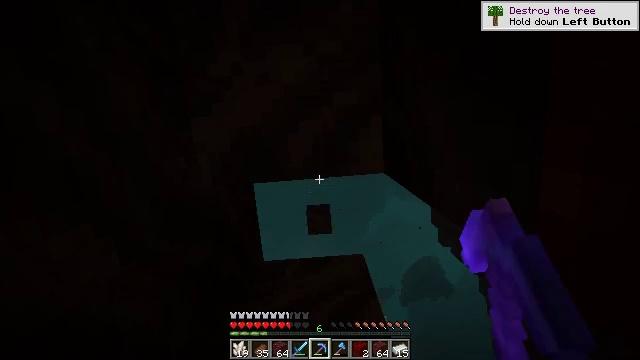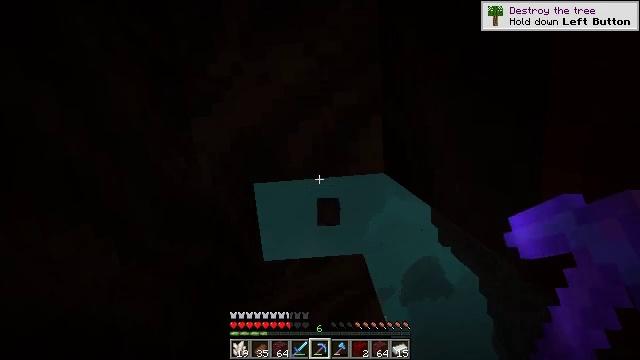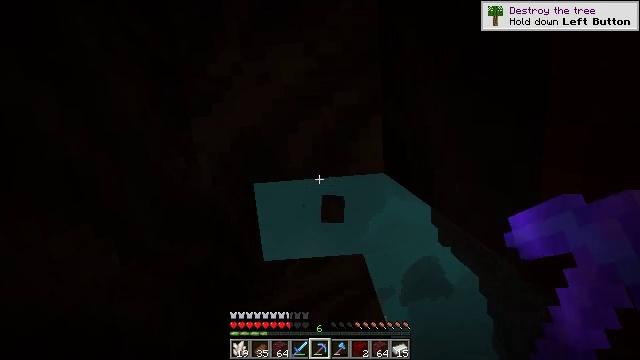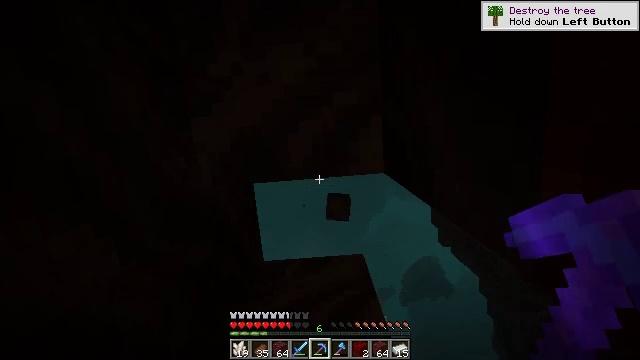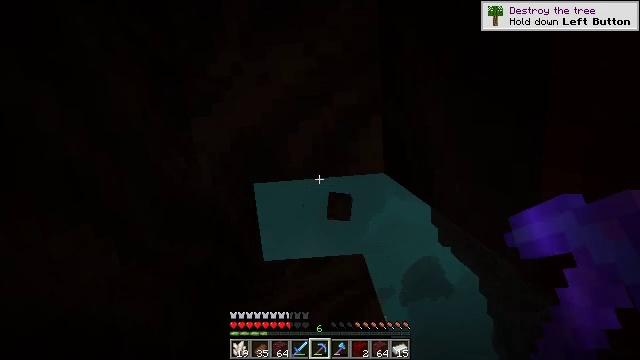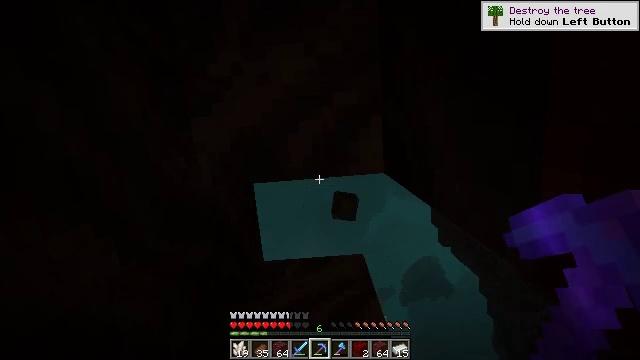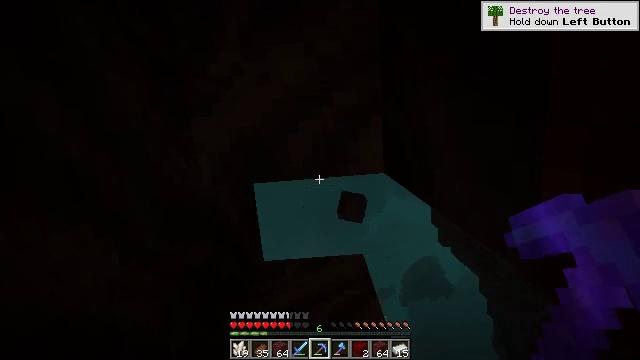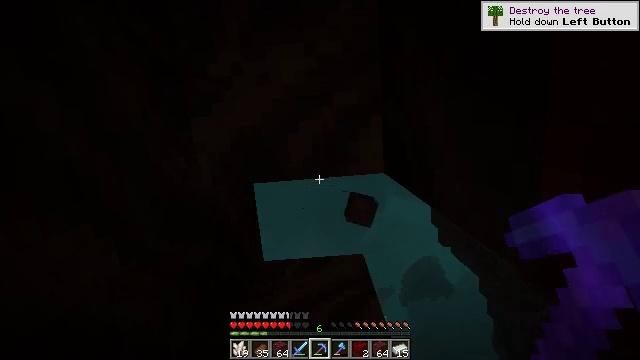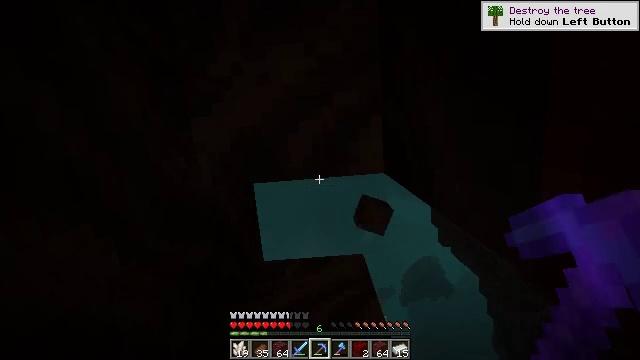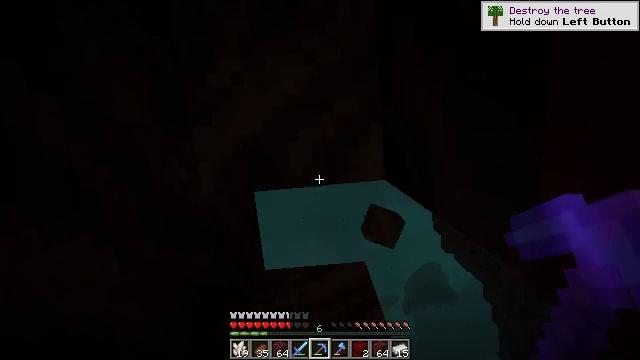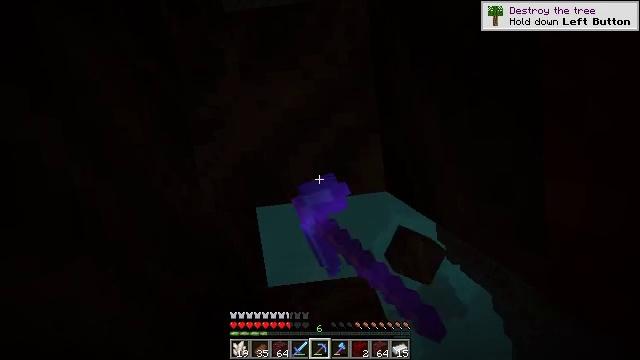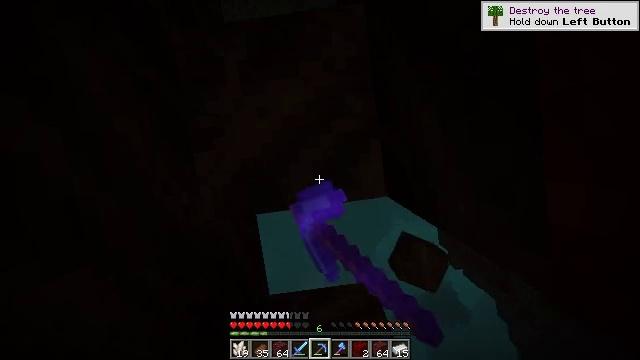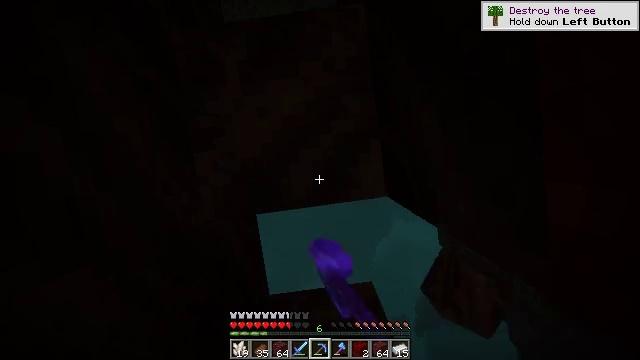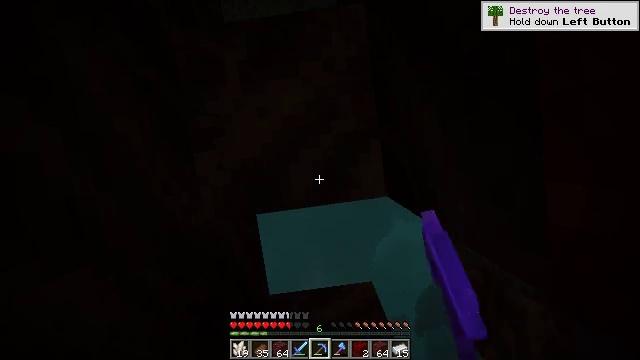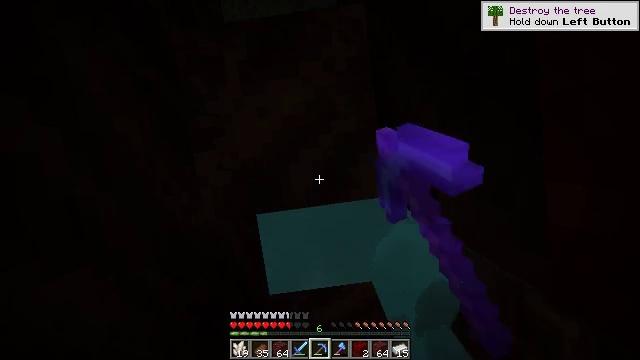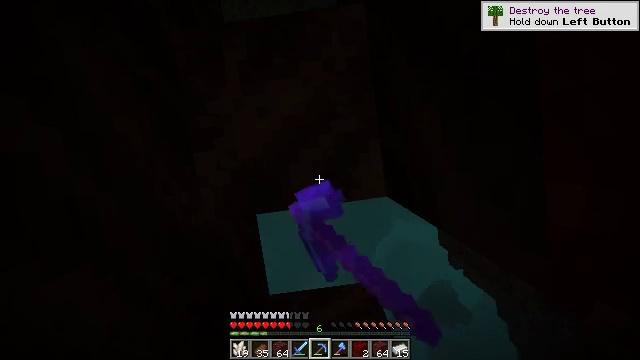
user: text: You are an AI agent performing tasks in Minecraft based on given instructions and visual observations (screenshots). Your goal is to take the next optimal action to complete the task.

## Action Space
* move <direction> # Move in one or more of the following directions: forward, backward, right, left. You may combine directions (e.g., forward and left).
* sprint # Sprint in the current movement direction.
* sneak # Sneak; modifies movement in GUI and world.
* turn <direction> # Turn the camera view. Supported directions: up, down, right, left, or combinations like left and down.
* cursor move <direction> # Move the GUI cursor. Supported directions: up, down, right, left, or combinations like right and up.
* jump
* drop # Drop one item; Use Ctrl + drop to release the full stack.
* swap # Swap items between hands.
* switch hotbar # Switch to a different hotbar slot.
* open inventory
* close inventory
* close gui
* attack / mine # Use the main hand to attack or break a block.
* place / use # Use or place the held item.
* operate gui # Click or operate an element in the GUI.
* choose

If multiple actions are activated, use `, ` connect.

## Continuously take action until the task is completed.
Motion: motion action
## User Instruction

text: Break soul soil to pick it up.
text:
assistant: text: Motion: attack / mine
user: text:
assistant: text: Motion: attack / mine
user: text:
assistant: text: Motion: attack / mine
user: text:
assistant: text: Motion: attack / mine
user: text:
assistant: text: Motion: attack / mine
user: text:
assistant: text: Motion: attack / mine
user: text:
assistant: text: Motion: attack / mine
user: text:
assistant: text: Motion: attack / mine
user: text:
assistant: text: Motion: turn up, attack / mine
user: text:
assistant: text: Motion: turn left and up, attack / mine
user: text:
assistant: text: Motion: turn up, attack / mine
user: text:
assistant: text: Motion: attack / mine
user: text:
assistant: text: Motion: attack / mine
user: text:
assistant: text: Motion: attack / mine
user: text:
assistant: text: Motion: attack / mine
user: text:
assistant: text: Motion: attack / mine
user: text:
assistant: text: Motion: attack / mine
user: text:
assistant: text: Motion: attack / mine
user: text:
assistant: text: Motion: attack / mine
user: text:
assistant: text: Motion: attack / mine
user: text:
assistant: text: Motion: attack / mine
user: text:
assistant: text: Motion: attack / mine
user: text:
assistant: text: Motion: attack / mine
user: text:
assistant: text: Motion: attack / mine
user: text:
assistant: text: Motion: attack / mine
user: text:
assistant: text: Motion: attack / mine
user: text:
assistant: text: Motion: attack / mine
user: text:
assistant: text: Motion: attack / mine
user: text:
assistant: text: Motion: attack / mine
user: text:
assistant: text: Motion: turn down, attack / mine